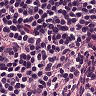
Metastatic tissue present: no